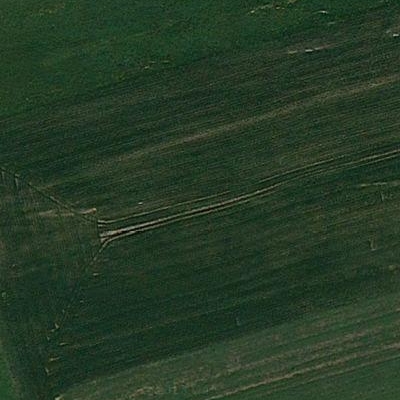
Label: bField